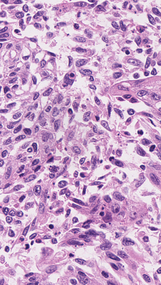
Tumor epithelial tissue: yes
Tumor-associated stroma tissue: no
Normal tissue: no